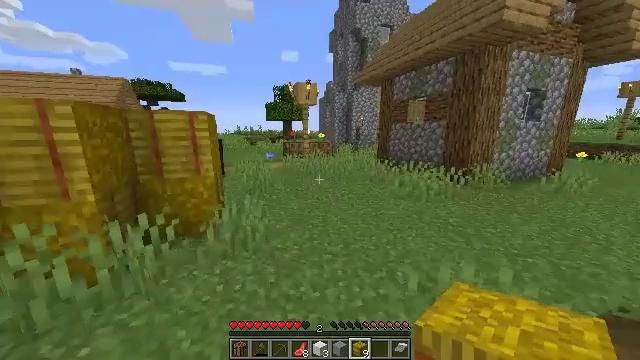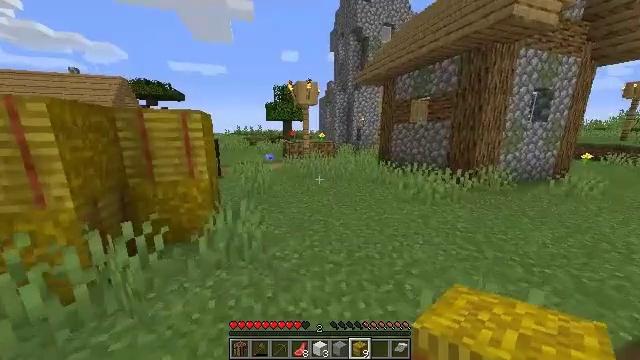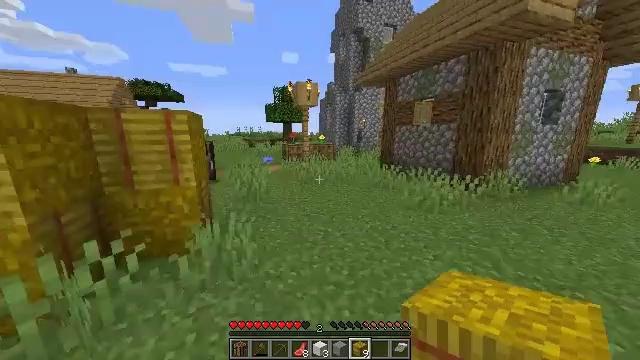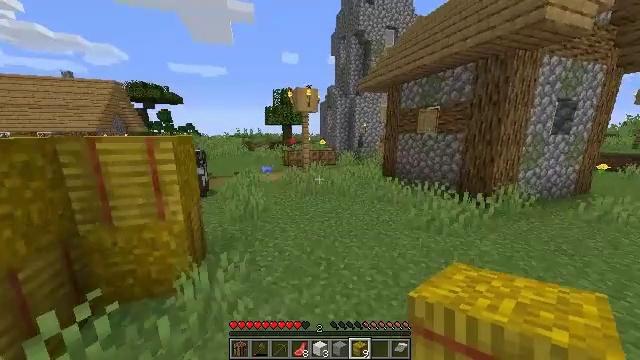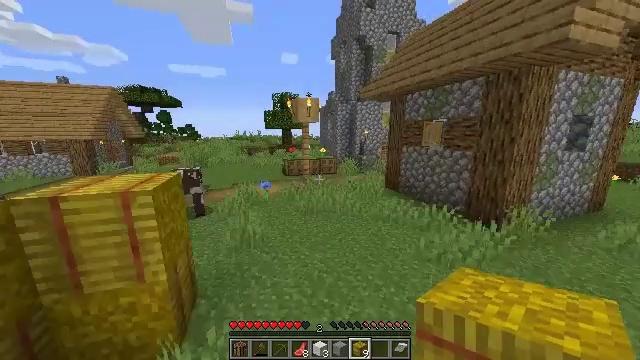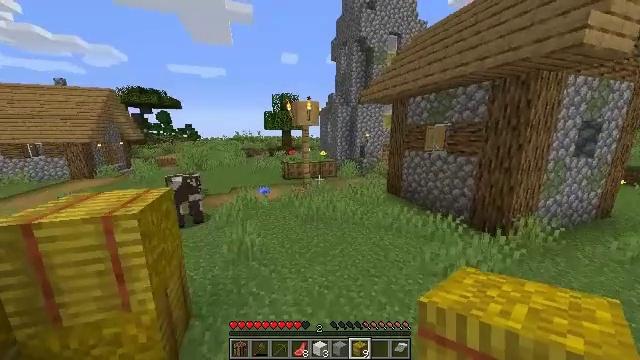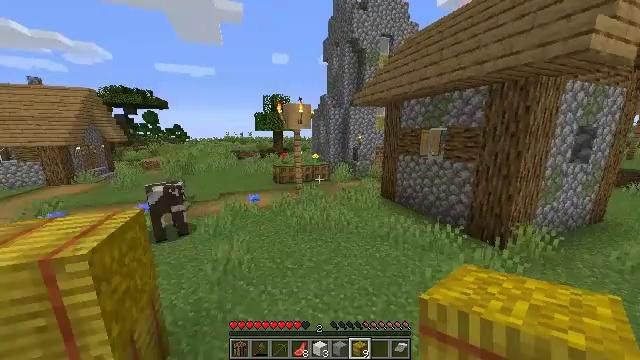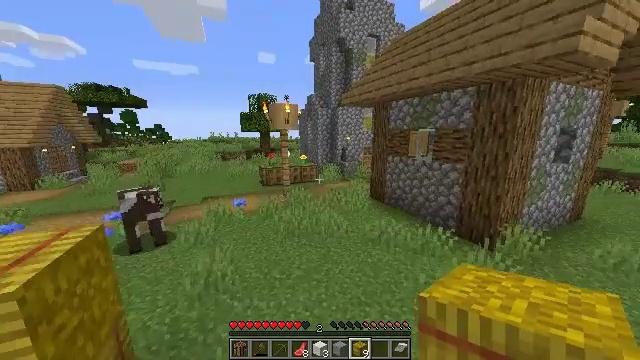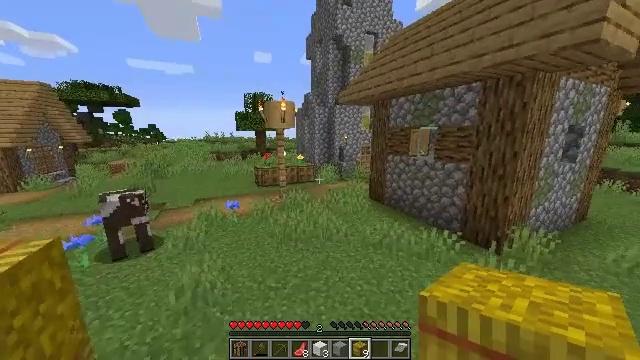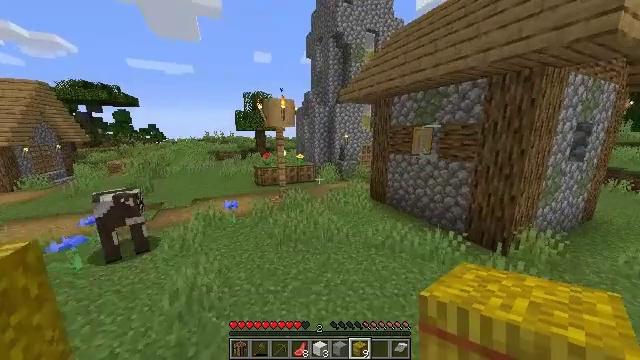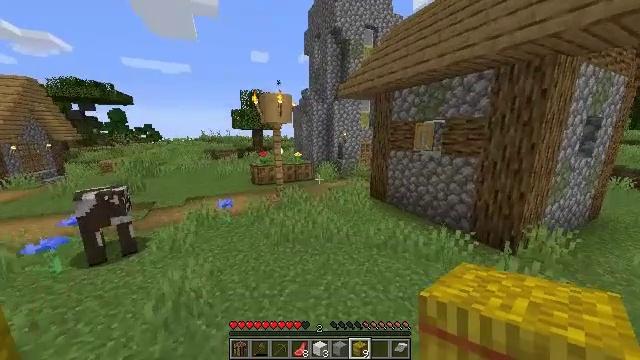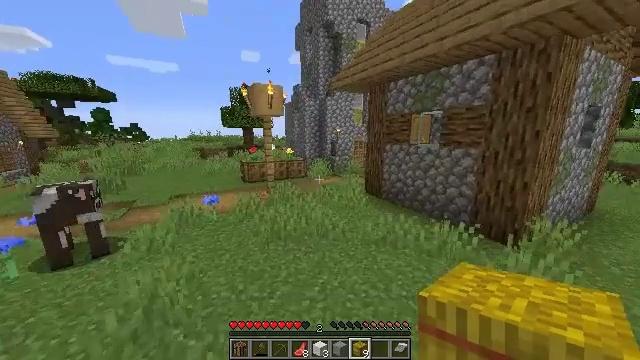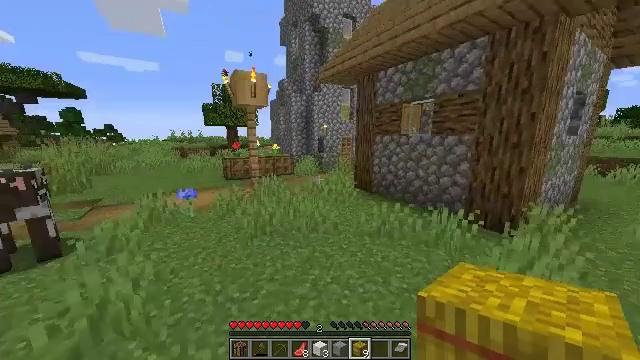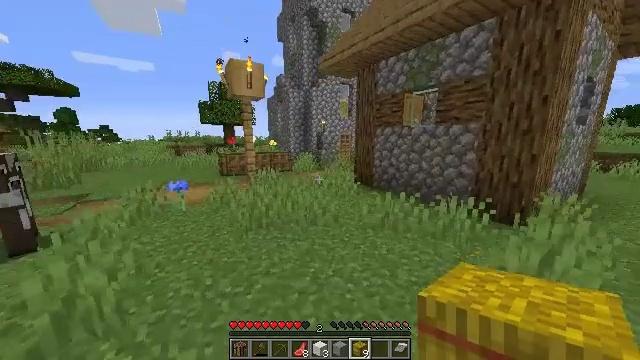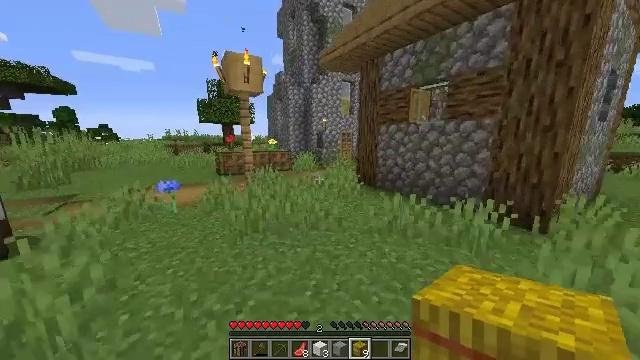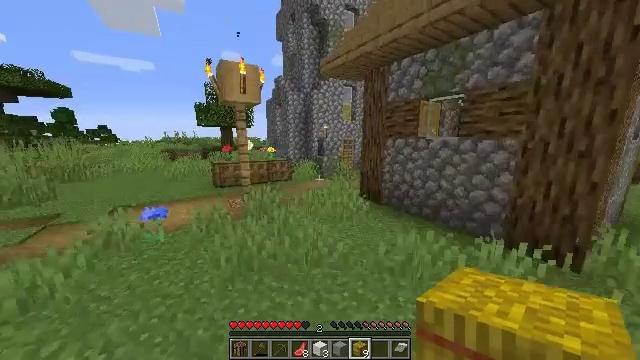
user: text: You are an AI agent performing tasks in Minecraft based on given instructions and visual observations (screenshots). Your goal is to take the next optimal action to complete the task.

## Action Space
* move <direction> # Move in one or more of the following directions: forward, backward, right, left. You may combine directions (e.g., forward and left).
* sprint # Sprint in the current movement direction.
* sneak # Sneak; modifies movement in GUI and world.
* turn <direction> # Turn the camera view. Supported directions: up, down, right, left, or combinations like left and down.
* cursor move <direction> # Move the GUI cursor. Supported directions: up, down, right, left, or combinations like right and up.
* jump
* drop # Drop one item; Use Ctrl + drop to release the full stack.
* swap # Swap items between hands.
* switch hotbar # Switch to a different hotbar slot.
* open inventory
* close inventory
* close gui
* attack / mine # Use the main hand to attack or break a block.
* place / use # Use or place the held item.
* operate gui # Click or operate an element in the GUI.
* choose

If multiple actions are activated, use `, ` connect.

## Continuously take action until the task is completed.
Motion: motion action
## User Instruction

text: Collect the blast furnace by mining it.
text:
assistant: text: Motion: move forward
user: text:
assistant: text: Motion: move forward, jump
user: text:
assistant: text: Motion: move forward, jump
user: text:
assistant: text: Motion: move forward, jump
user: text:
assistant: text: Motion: move forward, jump
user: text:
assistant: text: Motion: move forward, turn right, jump
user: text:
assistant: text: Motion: move forward, turn right, jump
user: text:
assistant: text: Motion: move forward, jump
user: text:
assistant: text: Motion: move forward, jump
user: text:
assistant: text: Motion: move forward, jump
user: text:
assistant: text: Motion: move forward, turn right, jump
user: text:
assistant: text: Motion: move forward, turn right, jump
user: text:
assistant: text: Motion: move forward, jump
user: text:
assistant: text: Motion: move forward, jump
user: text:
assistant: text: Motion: move forward, jump
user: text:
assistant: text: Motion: move forward, jump
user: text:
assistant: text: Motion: move forward, jump
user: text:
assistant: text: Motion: move forward, jump
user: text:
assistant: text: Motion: move forward and move left, jump
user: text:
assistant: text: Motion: move forward and move left, jump
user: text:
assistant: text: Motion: move forward and move left, jump
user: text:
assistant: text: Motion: move forward and move left, turn right and up, jump
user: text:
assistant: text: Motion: move forward and move left, turn right, jump
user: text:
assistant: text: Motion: move forward and move left, turn right, jump
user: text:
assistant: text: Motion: move forward and move left, jump
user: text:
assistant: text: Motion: move forward and move left, jump
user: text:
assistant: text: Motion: move forward and move left, jump
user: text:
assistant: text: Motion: move forward and move left, jump
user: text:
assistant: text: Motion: move forward and move left, jump
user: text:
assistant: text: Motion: move forward and move left, turn right, jump